Aerial crown-view tile of a tropical tree (Barro Colorado Island, Panama), acquired 20250715:
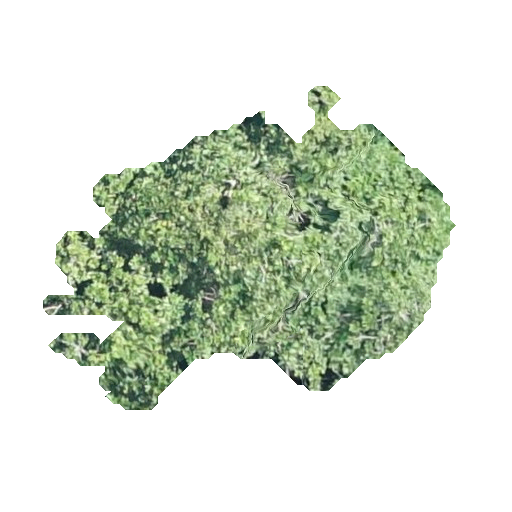
Species: Anacardium excelsum
GBIF accepted scientific name: Anacardium excelsum
Crown area: 119.701 m²